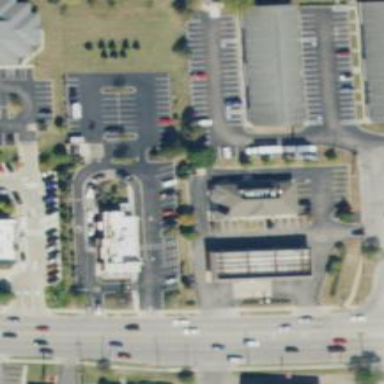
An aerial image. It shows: Convenience shop.